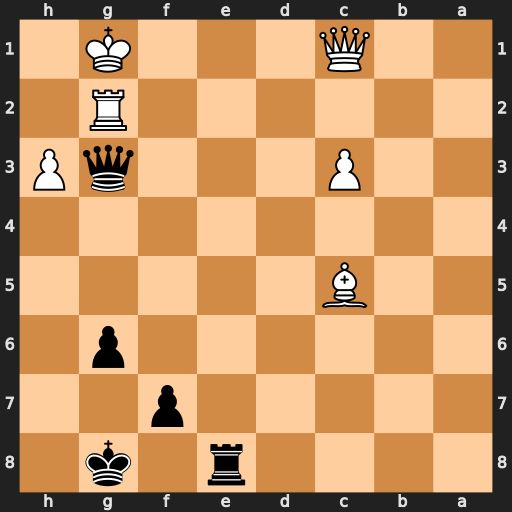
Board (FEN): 4r1k1/5p2/6p1/2B5/8/2P3qP/6R1/2Q3K1
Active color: b
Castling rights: -
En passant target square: -
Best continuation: Re1+ Qxe1 Qxe1+